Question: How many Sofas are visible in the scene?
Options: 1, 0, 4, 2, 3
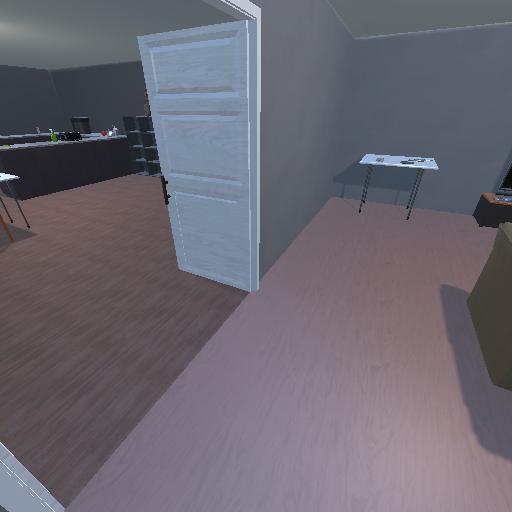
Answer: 1